Question: within a form I have a section that allows the user to build out a search query. Within the options the user has the ability to select different operators ( contains, does not contain, like, between).
When the user selects between I insert a new input field after the drop down menu which would server as a to from field see image:

The issue I am having is how I am testing for the existence of the field. Currently I am doing this based upon the value of the object. This approach does not work if the field was not originally set to between. I.E if it is on contains and I select like the field is removed.
I think I need to count the number of text input fields in the current div and then if the number is greater than 2 remove one otherwise do nothing.
Where I am stuck is in the ability to count the input elements for the current div
I have tried:
'''
var cnt = $(this, 'div .operClass input:text').length;
'''
but this counts all inputs in the form vs the current row.
Can anyone point me in the right direction on when an option is selected to count and return the number of input fields for the current div that the selector is inside?
Thanks in advance,
jscript
'''
$(document).ready(function () {
$('#add').click(function () {
InsertFields();
});
//insert first row
function InsertFields() {
$("<div class='additionalrow'><select name='condition'><option value='AND'>AND</option><option value='OR'>OR</option></select><input type='text' name='fieldname' id='fieldName' size='20' /><select name='operator'class='operClass'><option id='opt1' value='CONTAINS'>Contains</option><option id='opt2' value='DOES NOT CONTAIN'>Does Not Contain</option><option id='opt3' value='LIKE'>Like</option><option id='opt4' value='BETWEEN'>Between</option></select><input type='text' name='fieldValue1' id='fieldvalue1' value='' size='20' /> <input type='button' id='newAdd' value='Add' /> <input type='button' id='btnRemove' value='Remove' /></div>").appendTo('#queryFields');
}
//add additional row
//used second funciton to reset bindings
$('#newAdd').live('click', function () {
$("<div class='additionalrow'><select name='condition'><option value='AND'>AND</option><option value='OR'>OR</option></select><input type='text' name='fieldname' id='fieldName' size='20' /><select id='newOperator' name='operator' class='operClass'><option id='opt1' value='CONTAINS'>Contains</option><option id='opt2' value='DOES NOT CONTAIN'>Does Not Contain</option><option id='opt3' value='LIKE'>Like</option><option id='opt4' value='BETWEEN'>Between</option></select><input type='text' name='fieldValue1' id='fieldvalue1' value='' size='20' /> <input type='button' id='newAdd' value='Add' /> <input type='button' id='btnRemove' value='Remove' /></div>").appendTo('#queryFields');
});
//remove row
$('#btnRemove').live('click', function () {
$(this).parent().remove();
});
$('.operClass').change(function () {
var foo = $('.operClass option:selected').val();
alert(foo);
});
$('select').live('change', '.operClass', function () {
var sb = $(this, '.operClass option:selected').val();
var ci = $(this, '.operClass');
insertFromField(sb, ci);
});
//insert field after between option or remove it if it exists
function insertFromField(param1, param2, param3) {
if (param1 == "BETWEEN") {
$("<input type='text' name='fieldValue1' id='fieldvalue1' value='' size='20' />").insertAfter(param2);
}
else {
//need to test count of existing input fields for the current row here if n > 1 remove the second field else do nothing.
$(param2).next().remove();
}
}
});
'''
html
'''
<div id="queryFields">
<select name="condition">
<option value="AND">AND</option>
<option value="OR">OR</option>
</select>
<input type="text" name="fieldname" id="fieldName" size="20" />
<select name="operator">
<option id="opt1" value="CONTAINS">Contains</option>
<option id="opt2" value="DOES NOT CONTAIN">Does Not Contain</option>
<option id="opt3" value="LIKE">Like</option>
<option id="opt4" value="BETWEEN">Between</option>
</select>
<input type="text" name="fieldValue1" id="fieldvalue1" value="" size="20" />
<input type="button" id="add" value="Add" />
</div>
'''
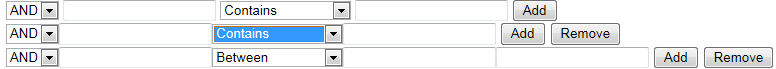
Answer: You can do this
'''
var $selector = $(this); /* Assuming the selector is 'this' */
var count = $selector.siblings("input:text").length;
'''
No extra classes needed.
If you only want to match text inputs AFTER the select, you can use:
'''
$selector.nextAll("input:text").length;
'''
This won't match the first text input before each select.